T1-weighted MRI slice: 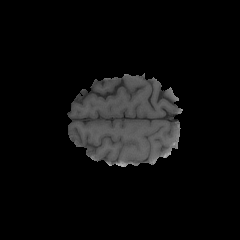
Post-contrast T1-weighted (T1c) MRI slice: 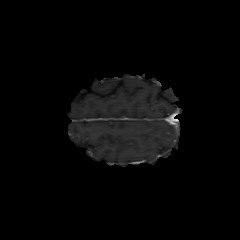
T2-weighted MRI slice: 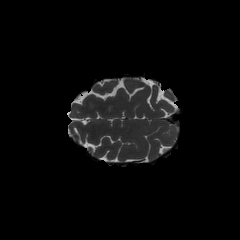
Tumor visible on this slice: no